Interaction volume radius: 10 \u00c5
Interaction volume height: 30 \u00c5
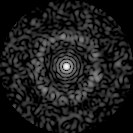
Disorder parameter: 0.8227